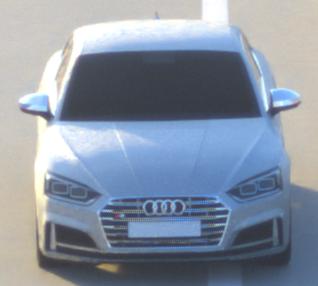
Make: Audi
Model: S5 Sportback
Detailed model: 8T Facelift
Model produced from: 2011
Model produced until: 2016
Doors: 5
Color: white
Road condition: dry road
Daytime: sunrise or sunset
Contrast: medium contrast